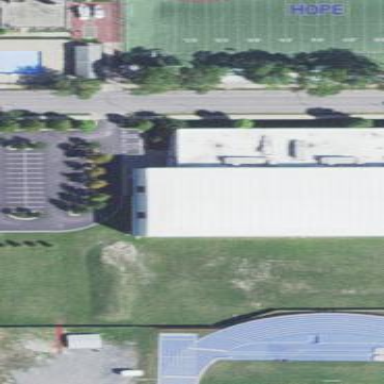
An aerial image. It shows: Commercial building adjacent to sports centre on leisure land.